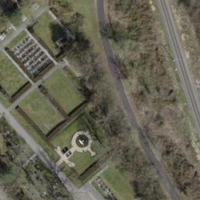
EUNIS habitat code: 55
Species observed at this site:
Lacerta agilis